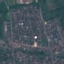
Land use / land cover: Residential